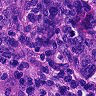
Metastatic tissue present: yes